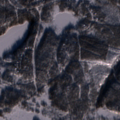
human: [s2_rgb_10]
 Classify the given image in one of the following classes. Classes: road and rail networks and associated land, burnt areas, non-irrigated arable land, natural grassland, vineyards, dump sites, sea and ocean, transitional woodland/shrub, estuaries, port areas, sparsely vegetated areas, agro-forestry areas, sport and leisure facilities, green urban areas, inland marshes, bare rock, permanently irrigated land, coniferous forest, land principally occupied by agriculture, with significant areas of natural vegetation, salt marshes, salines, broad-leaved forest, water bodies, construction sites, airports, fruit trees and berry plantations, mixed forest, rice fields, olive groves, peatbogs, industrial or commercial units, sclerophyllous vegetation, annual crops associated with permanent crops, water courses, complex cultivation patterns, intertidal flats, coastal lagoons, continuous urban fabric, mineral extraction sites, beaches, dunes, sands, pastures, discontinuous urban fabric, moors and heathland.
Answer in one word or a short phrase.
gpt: coniferous forest, mixed forest, peatbogs, water bodies